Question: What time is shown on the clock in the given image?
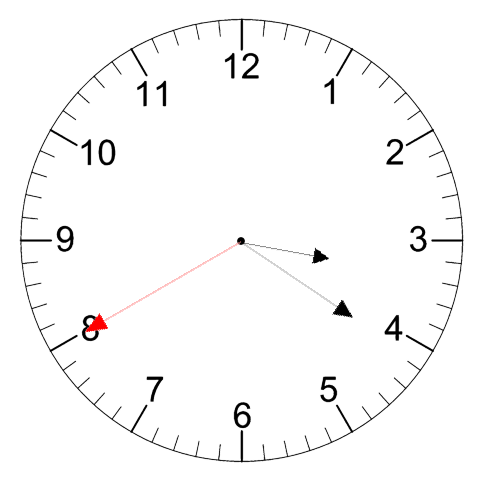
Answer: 03:20:40